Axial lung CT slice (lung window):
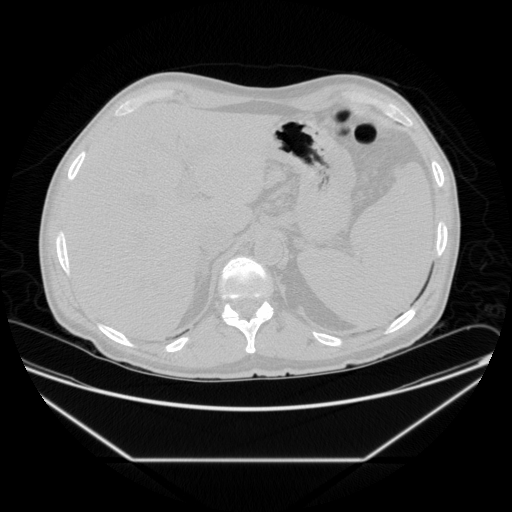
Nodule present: no